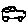
Label: car